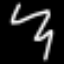
Label: squiggle